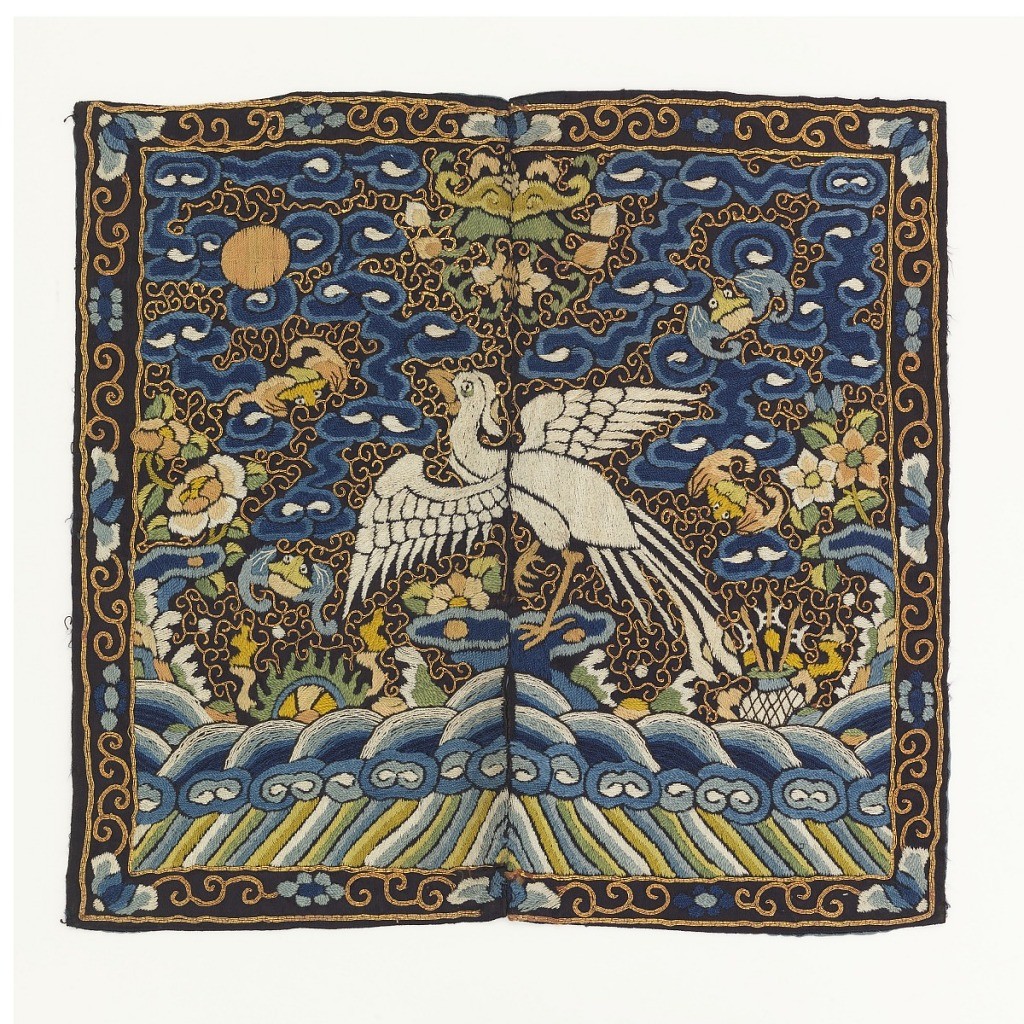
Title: Rank badge
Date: mid- 19th century
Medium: silk and metallic embroidery on silk foundation Technique: embroidered
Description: Rank badge for a civil official. Embroidered silk showing a bird facing a sun disk. Ground of clouds with diagonal lines at bottom and scroll border. Seam down the center.